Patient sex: M
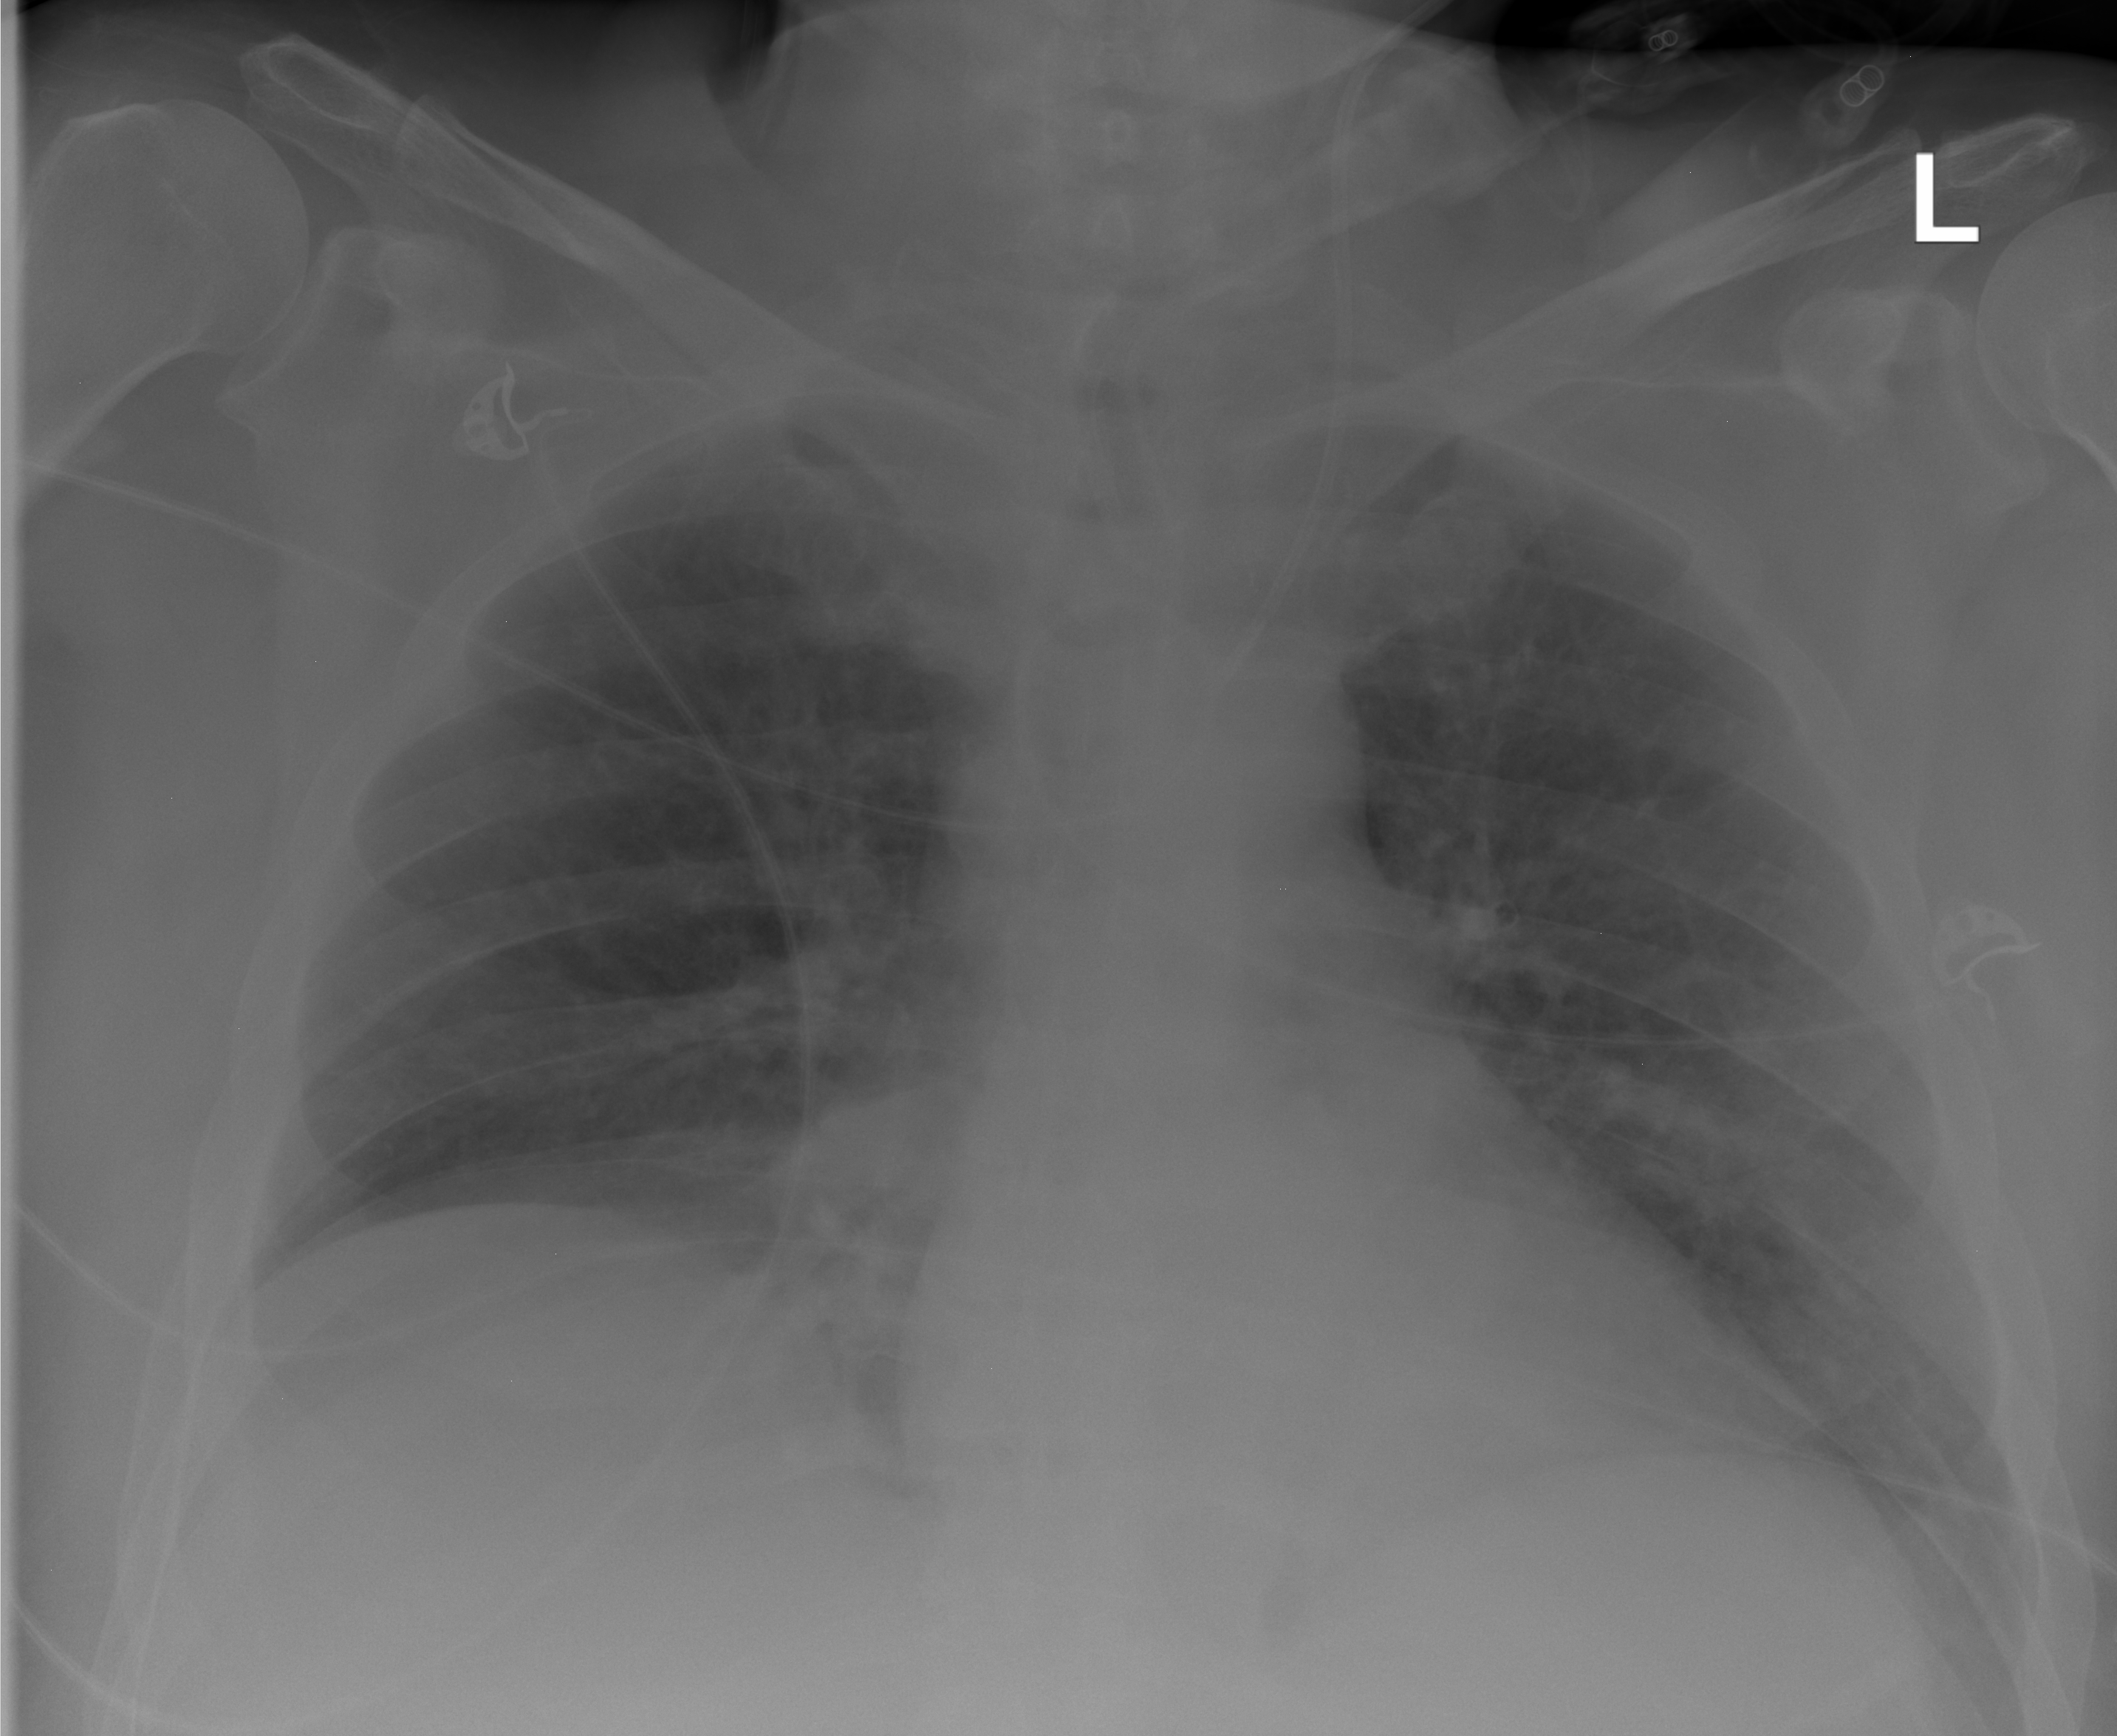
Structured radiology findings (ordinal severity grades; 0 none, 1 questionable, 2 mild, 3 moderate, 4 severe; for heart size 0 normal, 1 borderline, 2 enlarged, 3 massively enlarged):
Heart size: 0
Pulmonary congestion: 2
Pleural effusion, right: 0
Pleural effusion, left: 0
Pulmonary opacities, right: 1
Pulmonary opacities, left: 0
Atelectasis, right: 2
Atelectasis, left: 0